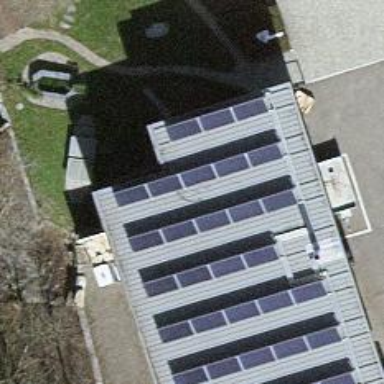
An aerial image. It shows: Solar power generator using photovoltaic method with solar photovoltaic panel types.